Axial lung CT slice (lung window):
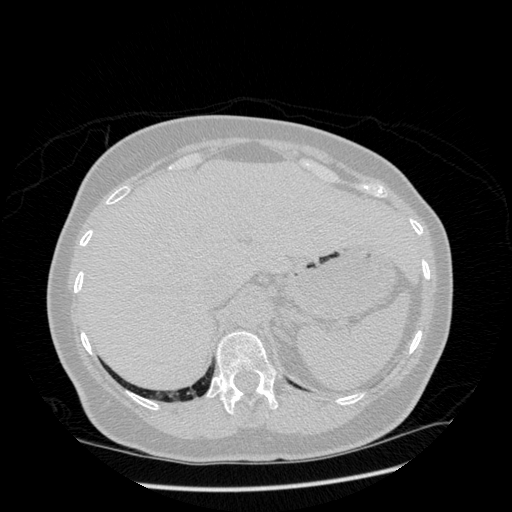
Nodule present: no